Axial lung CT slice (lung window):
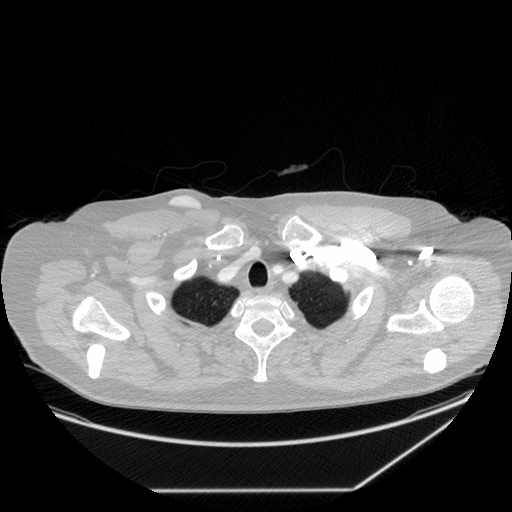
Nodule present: no